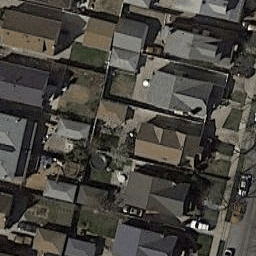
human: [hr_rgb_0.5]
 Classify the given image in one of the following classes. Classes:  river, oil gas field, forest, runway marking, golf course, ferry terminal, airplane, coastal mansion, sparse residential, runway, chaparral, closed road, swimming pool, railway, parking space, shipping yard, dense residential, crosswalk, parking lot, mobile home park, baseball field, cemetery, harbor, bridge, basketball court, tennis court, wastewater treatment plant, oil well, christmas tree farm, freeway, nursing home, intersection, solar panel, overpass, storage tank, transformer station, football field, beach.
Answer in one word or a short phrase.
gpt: dense residential